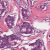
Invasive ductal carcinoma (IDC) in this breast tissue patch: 1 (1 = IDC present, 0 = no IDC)